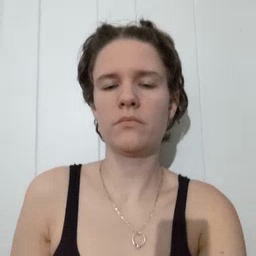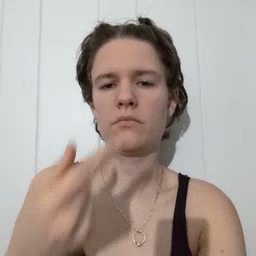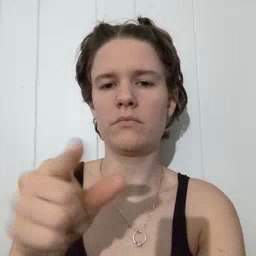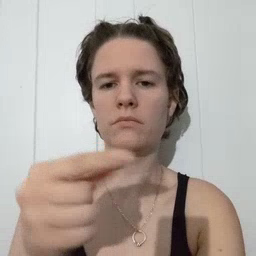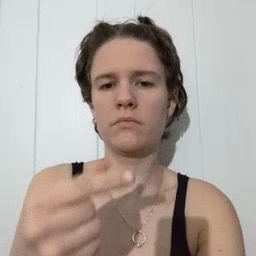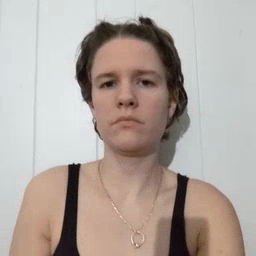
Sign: green